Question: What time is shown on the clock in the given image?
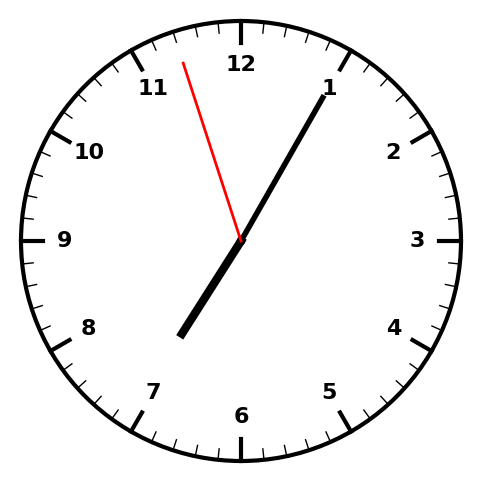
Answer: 07:04:57